Field crop: maize
Growth stage: 2
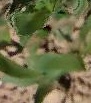
Species: maize